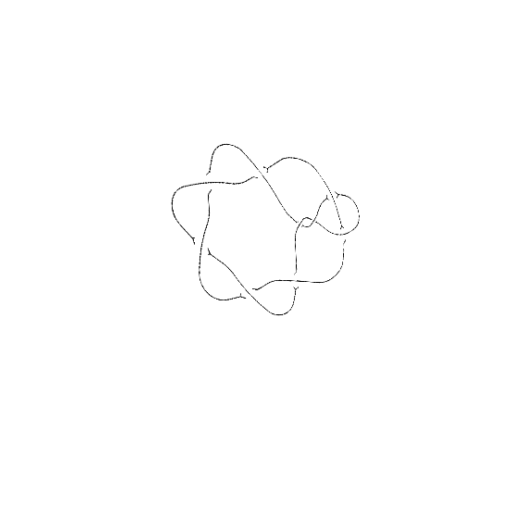
Crossing number: 9